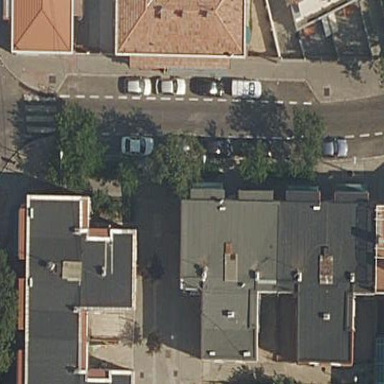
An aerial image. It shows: Residential building.